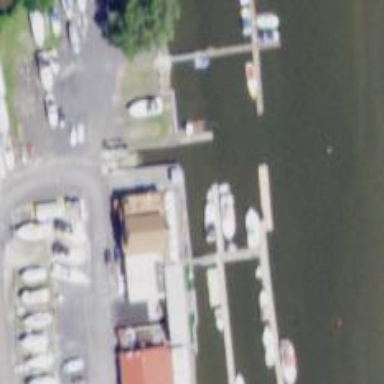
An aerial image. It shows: Marina on leisure land.